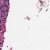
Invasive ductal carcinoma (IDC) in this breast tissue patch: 1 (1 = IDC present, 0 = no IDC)